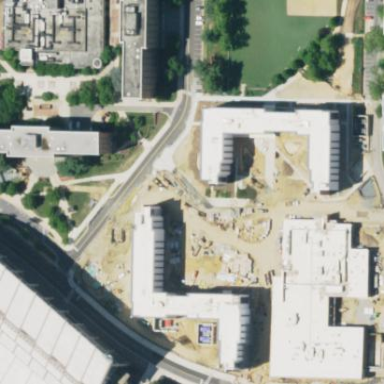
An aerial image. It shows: View of university building.